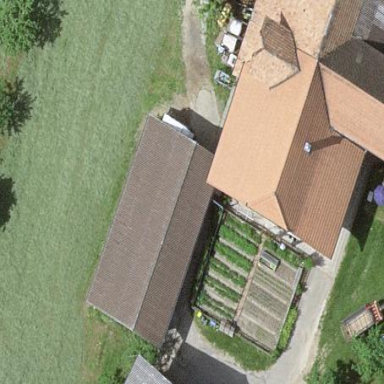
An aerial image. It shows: Shed building.